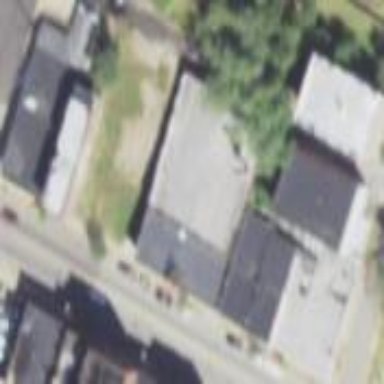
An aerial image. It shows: Commercial building.